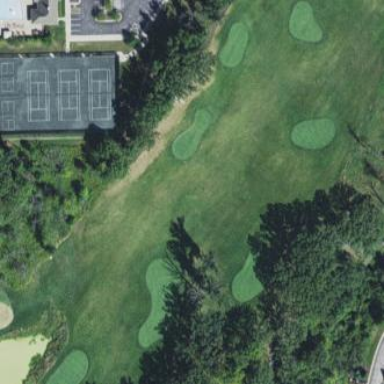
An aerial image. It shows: Grassy area designated as driving range for golf.